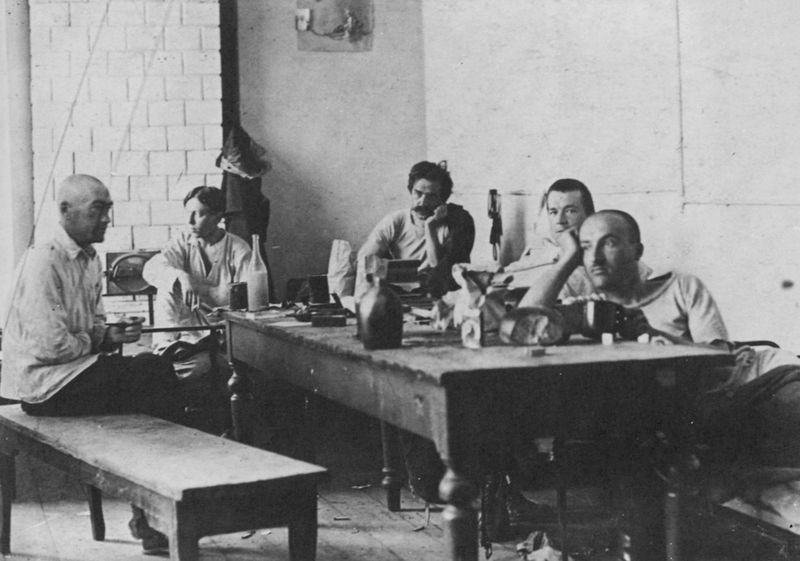
Titel: In einem sibirischen Gefängnis
Künstler: Russischer Photograph
Standort: Paris
Institution: Roger-Viollet
Schlagwörter: gruppe, schatten, weiß, sitzen, fenster, holz, licht, männer, raum, schwarz, tisch, bart, flasche, flaschen, gläser, hemd, jacke, schnurrbart, wand, fünf, mantel, topf, ecke, hemden, mauer, bank, dielen, langeweile, tafel, holzboden, glatze, foto, fotografie, töpfe, holztisch, schwarzweiss, tischplatte, bänke, ziegelsteine, gefängnis, karg, trinker, fotographie, lager, ziegelmauer, heim, gelangweilt, geschirrr, fotograhie, gestüzt